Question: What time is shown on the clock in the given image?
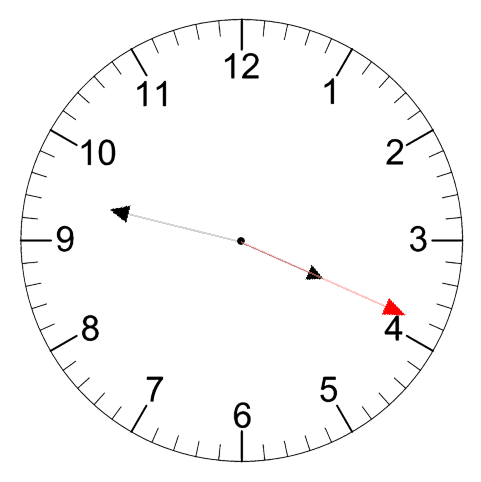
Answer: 03:47:19